You are looking at the unprocessed time series of a bearing vibration snapshot. Diagnose the bearing from this image, choosing from: normal, inner_race, outer_race, ball.
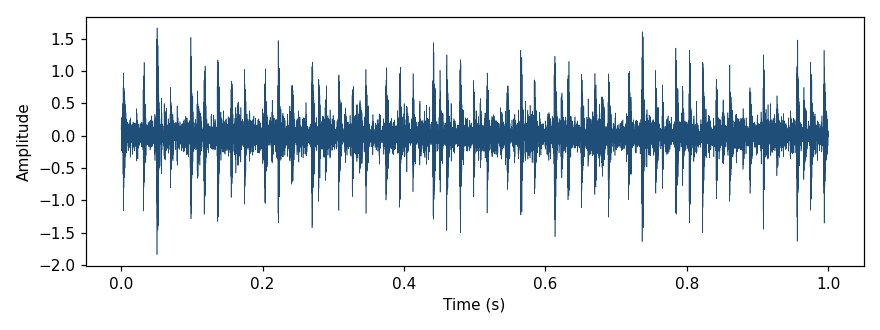
Answer: outer_race